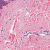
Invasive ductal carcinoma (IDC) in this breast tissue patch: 0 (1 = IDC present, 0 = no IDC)